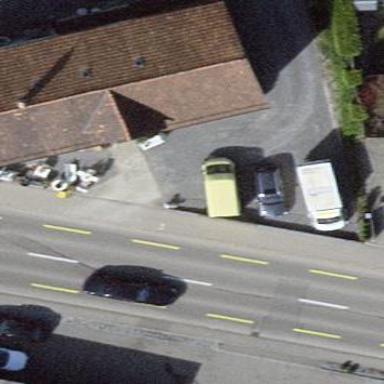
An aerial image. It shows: Parking area with surface.